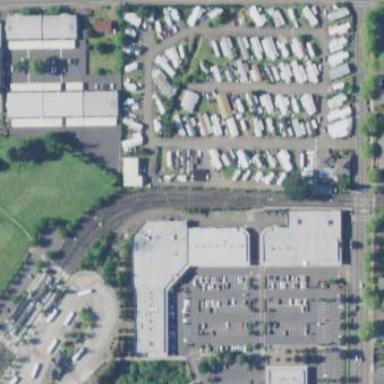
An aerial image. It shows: Residential area known as trailer park.